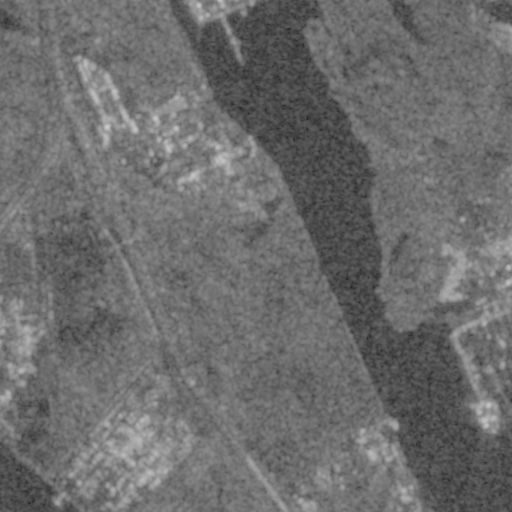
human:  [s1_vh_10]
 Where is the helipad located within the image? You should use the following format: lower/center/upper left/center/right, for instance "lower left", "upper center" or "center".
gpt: The helipad is located in the upper left of the image.
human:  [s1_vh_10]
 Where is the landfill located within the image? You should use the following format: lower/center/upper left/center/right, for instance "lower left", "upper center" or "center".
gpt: The landfill is located in the upper right of the image.
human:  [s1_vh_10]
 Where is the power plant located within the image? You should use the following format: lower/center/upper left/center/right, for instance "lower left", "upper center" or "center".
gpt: The power plant is located in the lower left of the image.
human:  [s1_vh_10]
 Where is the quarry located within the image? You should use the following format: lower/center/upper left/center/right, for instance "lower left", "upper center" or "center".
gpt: The quarry is located in the upper right of the image.
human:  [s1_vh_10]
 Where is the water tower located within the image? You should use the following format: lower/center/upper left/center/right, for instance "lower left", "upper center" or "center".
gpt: The water tower is located in the upper left of the image.
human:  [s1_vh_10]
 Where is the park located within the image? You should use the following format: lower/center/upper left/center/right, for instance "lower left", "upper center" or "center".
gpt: There is no park in the image.

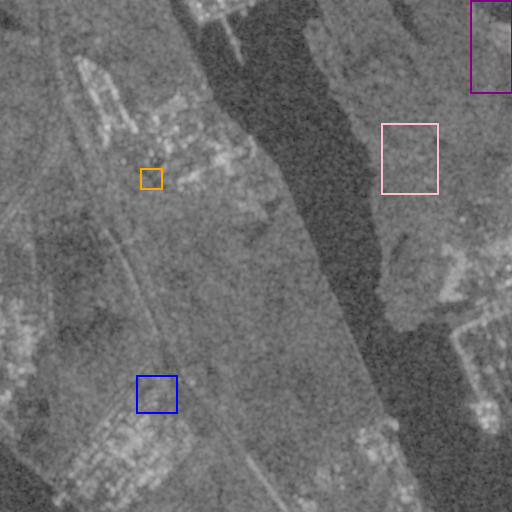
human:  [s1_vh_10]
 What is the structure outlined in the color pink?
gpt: The structure outlined in pink is a landfill.
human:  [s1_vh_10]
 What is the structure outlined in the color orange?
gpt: The structure outlined in orange is a parking lot.
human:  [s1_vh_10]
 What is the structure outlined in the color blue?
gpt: The structure outlined in blue is a power substation.
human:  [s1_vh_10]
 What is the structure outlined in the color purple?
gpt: The structure outlined in purple is a quarry.
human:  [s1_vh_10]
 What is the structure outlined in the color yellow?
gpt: There is no yellow outline.